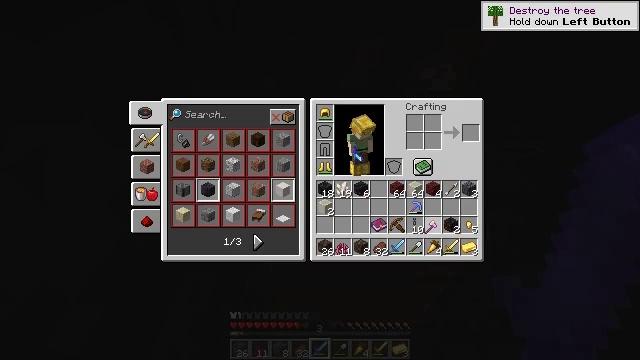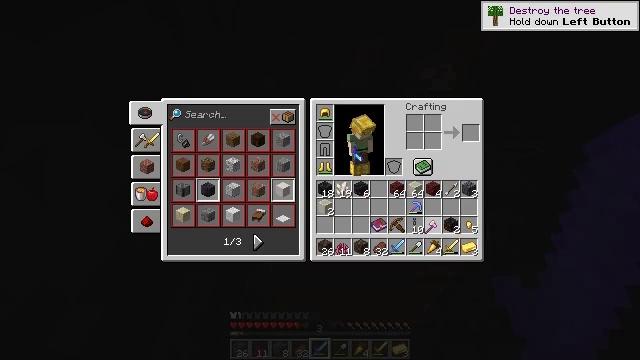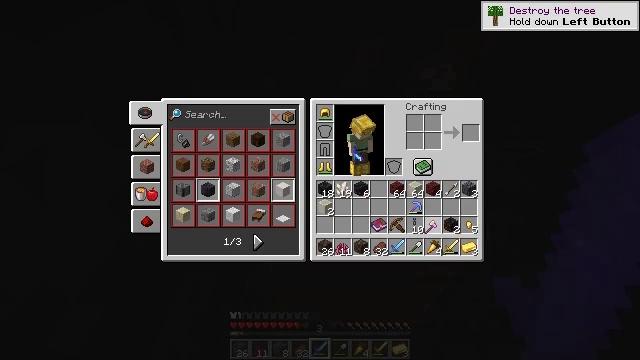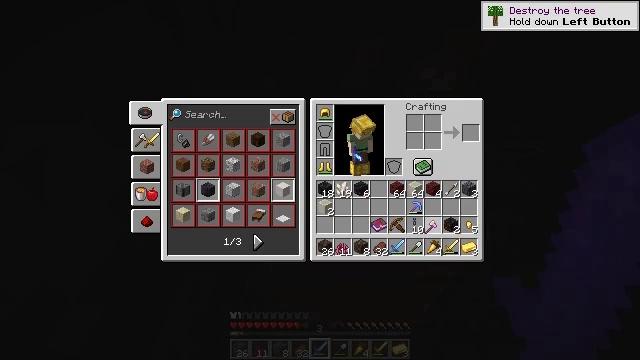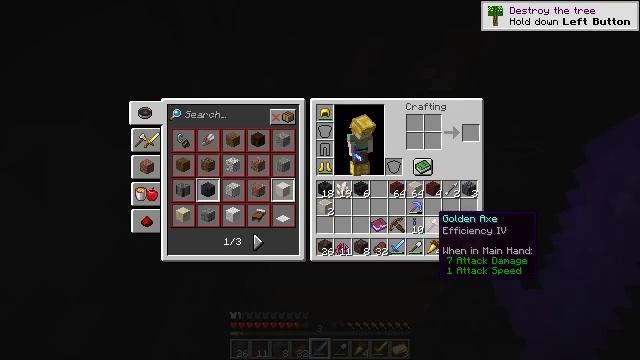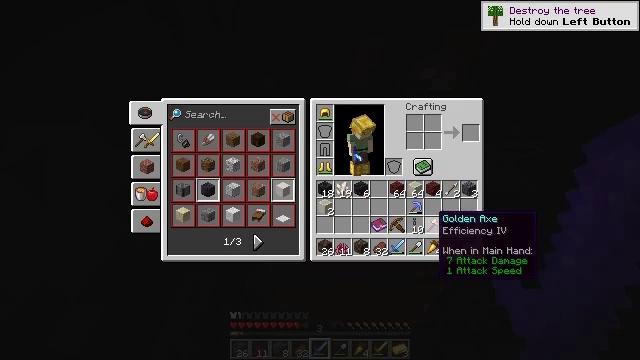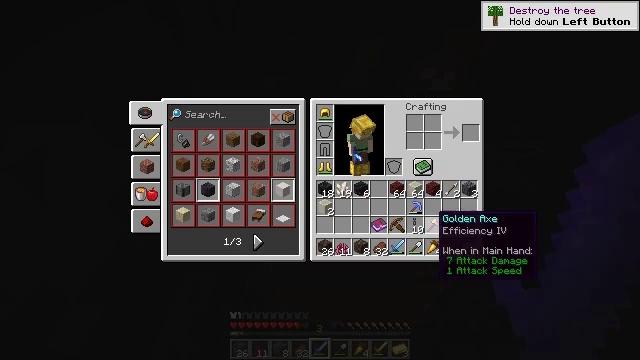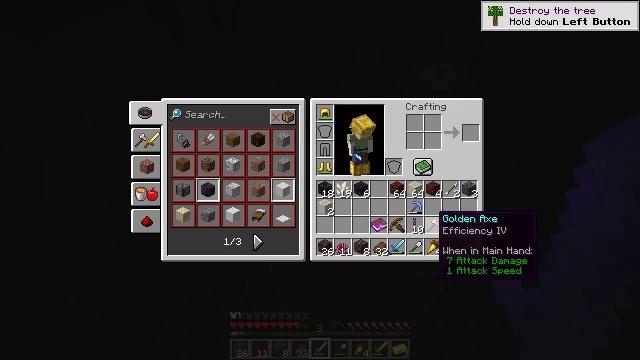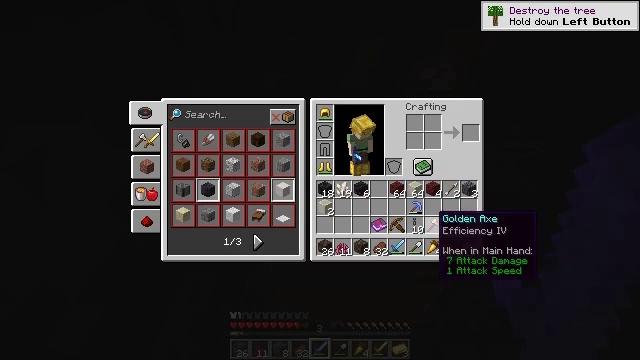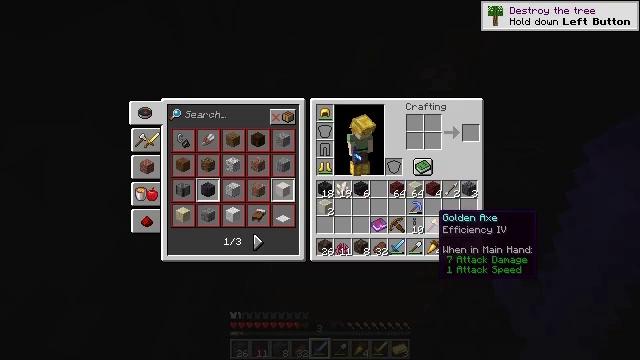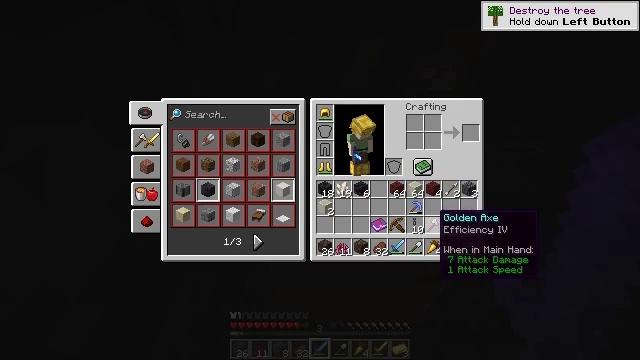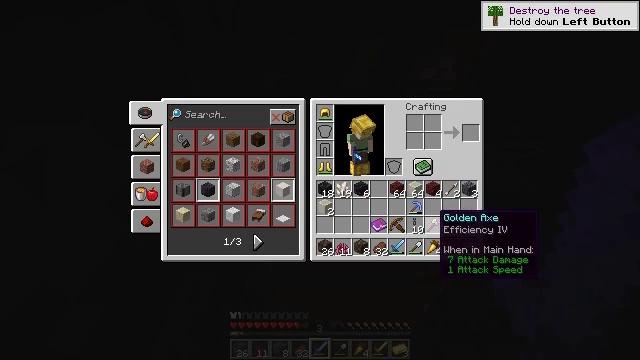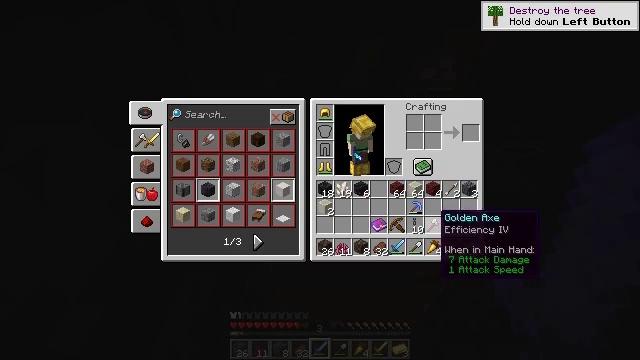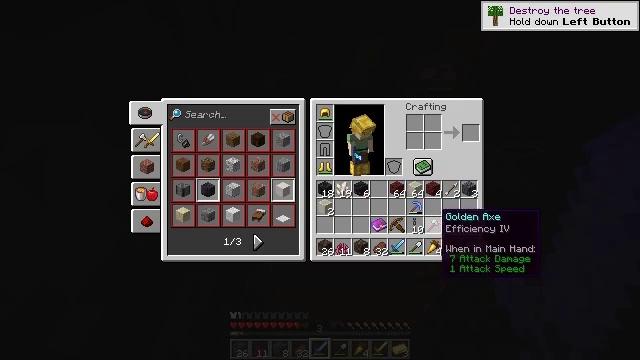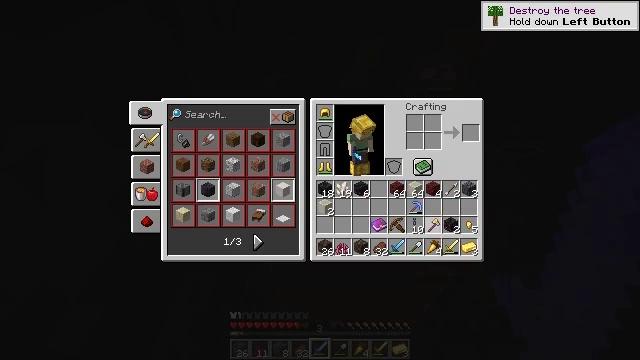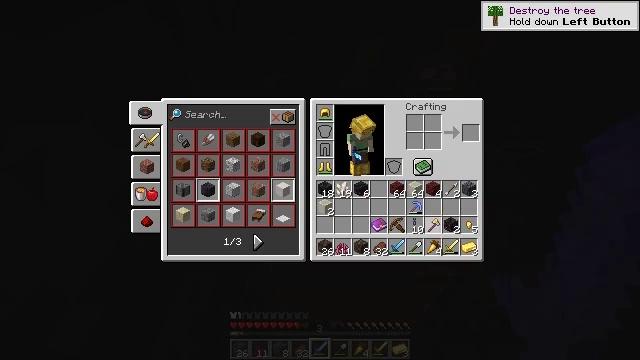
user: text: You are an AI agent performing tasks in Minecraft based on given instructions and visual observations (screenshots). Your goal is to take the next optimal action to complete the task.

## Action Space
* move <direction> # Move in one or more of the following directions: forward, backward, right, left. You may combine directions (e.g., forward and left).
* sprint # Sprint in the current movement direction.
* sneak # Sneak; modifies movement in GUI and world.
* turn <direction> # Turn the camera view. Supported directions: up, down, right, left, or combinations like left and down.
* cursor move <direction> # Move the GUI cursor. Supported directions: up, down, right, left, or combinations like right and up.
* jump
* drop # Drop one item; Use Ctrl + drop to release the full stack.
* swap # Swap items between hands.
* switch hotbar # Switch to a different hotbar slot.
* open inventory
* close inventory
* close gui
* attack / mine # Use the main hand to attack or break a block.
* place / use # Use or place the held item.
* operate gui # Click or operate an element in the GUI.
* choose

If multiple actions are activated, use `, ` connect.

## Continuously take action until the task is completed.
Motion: motion action
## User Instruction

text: Mine the chest to collect it.
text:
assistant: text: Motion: attack / mine
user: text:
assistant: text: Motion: attack / mine
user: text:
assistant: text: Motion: attack / mine
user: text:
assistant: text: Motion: no_op
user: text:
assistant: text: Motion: no_op
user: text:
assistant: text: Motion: no_op
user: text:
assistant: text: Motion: no_op
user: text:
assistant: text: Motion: no_op
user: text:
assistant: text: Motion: no_op
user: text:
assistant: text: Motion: no_op
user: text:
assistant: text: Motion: no_op
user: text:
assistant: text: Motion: no_op
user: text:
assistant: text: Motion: no_op
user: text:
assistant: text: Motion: attack / mine
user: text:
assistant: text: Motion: attack / mine
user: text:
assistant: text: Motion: attack / mine
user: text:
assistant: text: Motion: turn down
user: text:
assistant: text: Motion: turn down
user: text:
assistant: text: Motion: no_op
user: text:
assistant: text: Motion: no_op
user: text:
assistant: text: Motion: no_op
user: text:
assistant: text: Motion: no_op
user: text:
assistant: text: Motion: attack / mine
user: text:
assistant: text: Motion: attack / mine
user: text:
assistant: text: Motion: attack / mine
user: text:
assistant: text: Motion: no_op
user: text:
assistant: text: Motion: turn up
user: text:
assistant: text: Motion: no_op
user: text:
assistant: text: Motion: no_op
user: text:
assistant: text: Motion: no_op